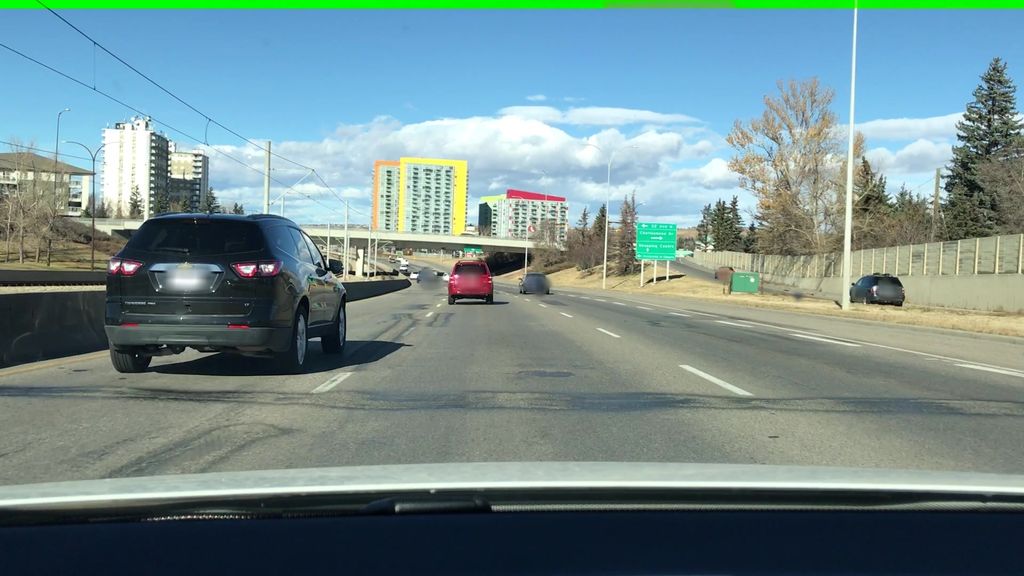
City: calgary